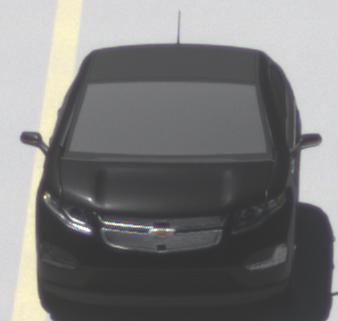
Make: Chevrolet
Model: Volt
Detailed model: Volt
Model produced from: 2011/11
Model produced until: 2014/08
Doors: 5
Color: black
Road condition: dry road
Daytime: midday
Contrast: high contrast